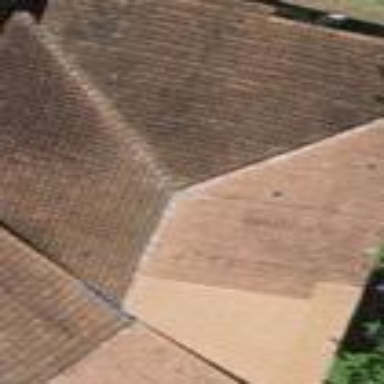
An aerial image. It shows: Barn with half-hipped roof shape.